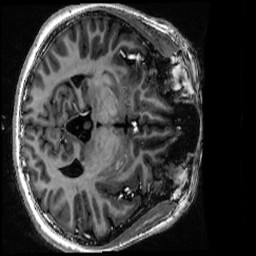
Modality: MP2RAGE
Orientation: axial
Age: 22
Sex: female
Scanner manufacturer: siemens
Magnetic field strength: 6.98 T
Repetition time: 6 s
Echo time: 0.00283 s